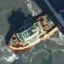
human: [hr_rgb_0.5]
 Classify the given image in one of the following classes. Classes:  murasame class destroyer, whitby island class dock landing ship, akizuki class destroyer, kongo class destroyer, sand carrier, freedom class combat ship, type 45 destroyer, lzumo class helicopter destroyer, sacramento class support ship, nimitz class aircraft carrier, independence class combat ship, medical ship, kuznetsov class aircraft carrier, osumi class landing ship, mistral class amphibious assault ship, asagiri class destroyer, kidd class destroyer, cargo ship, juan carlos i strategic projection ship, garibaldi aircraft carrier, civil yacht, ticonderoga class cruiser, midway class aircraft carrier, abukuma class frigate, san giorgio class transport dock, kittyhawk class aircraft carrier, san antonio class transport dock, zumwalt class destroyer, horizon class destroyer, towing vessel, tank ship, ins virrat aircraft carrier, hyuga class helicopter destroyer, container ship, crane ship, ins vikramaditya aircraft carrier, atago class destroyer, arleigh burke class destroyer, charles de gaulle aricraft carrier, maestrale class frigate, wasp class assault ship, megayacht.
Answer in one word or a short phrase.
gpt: Towing vessel